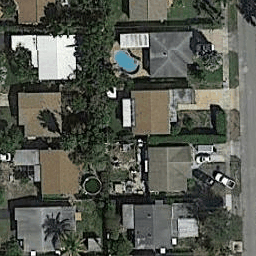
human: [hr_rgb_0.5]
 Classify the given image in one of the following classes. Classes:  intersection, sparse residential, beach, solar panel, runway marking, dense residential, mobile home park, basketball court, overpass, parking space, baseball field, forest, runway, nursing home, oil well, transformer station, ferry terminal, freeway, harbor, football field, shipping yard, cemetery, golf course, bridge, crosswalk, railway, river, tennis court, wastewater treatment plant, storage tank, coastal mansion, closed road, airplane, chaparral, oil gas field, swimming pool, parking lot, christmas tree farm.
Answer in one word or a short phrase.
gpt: dense residential